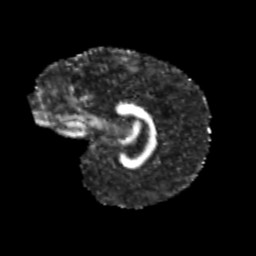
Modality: FA
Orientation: sagittal
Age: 12
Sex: female
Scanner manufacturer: siemens
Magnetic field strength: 3 T
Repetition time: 3.8 s
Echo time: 0.07 s